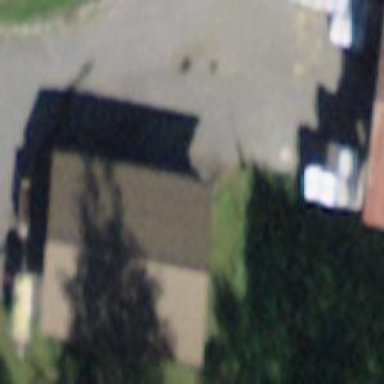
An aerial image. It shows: Shed.